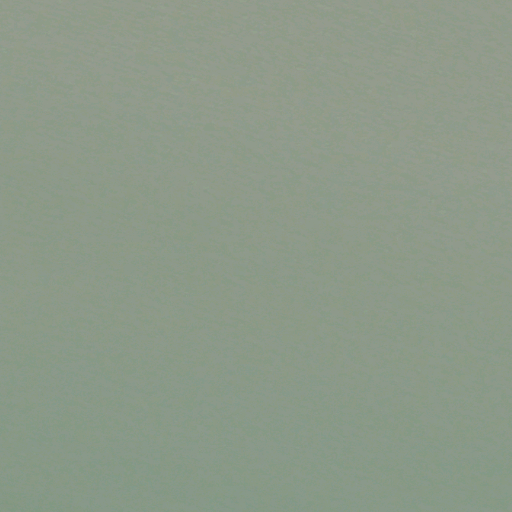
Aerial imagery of bar in Florida named Middle Ground containing only open water